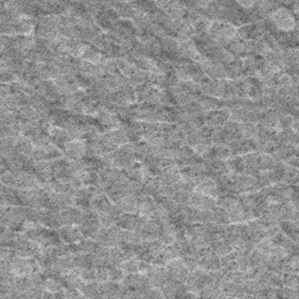
Label: frost